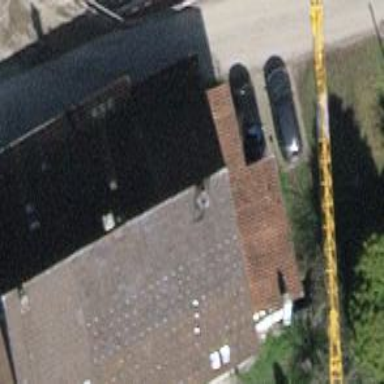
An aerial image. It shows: Building with tile roof.